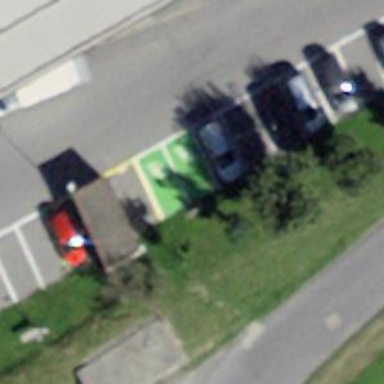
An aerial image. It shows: Car sharing facility.